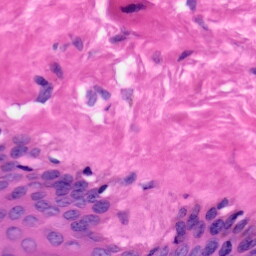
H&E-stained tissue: Skin